【题型】填空题　【知识点】平面几何　【难度】easy
某公司需要员工上班时通过门禁，在门禁上方设置了人脸扫描仪，已知扫描仪（线段 \(AB\)）的竖直高度 2.7 米，某人（线段 \(CD\)）身高为 1.8 米，扫描仪测得 \(\angle A = 53^\circ\)，那么该人与扫描仪的水平距离为 \underline{\quad\quad\quad} 米。（备用数据：\(\sin53^\circ \approx 0.8\)，\(\cos53^\circ \approx 0.6\)，\(\tan53^\circ \approx 1.33\)，精确到 0.1 米）

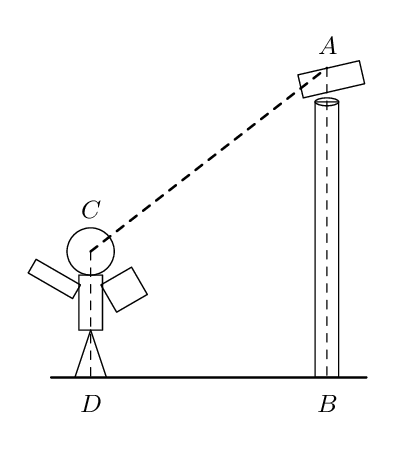
【解答】
\textbf{【答案】} \(\boldsymbol{1.2}\)

\vspace{1em}

\textbf{【分析】}
本题考查解直角三角形的实际应用，过点 \(C\) 作 \(CE \perp AB\) 于点 \(E\)，由题意，得 \(BE = CD = 1.8\)，线段的和差求出 \(AE\) 的长，解 \(\text{Rt}\triangle ACE\)，求出 \(CE\) 的长即可。添加辅助线构造直角三角形，是解题的关键。

\vspace{1em}

\textbf{【详解】}
解：过点 \(C\) 作 \(CE \perp AB\) 于点 \(E\)，则：\(BE = CD = 1.8\) 米，

\[
\because AB = 2.7 \text{ 米},
\]
\[
\therefore AE = AB - BE = 0.9 \text{ 米},
\]

在 \(\text{Rt}\triangle ACE\) 中，\(\tan A = \dfrac{CE}{AE} = \dfrac{CE}{0.9} \approx 1.33\)，
\[
\therefore CE \approx 1.2 \text{ 米};
\]

故答案为：\(\boldsymbol{1.2}\)。
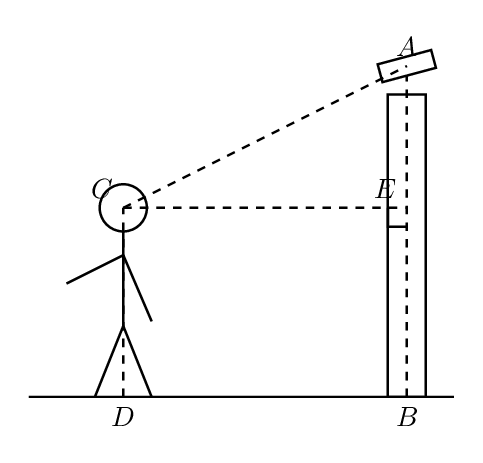